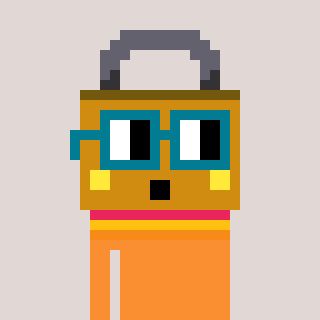
a pixel art character with square dark green glasses, a lock-shaped head and a orange-colored body on a warm background